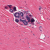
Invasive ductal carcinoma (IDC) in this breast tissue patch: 0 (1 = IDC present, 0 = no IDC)